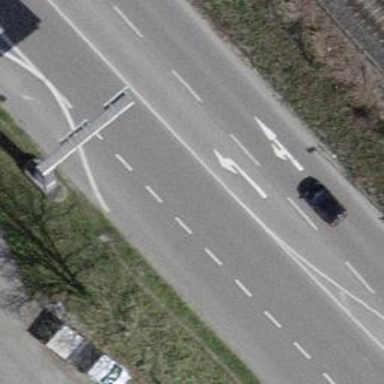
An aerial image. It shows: Primary road with asphalt surface.